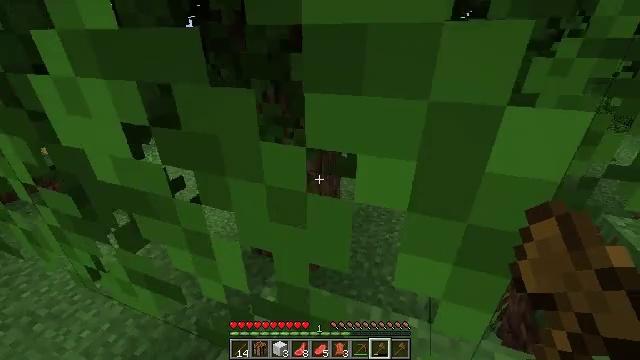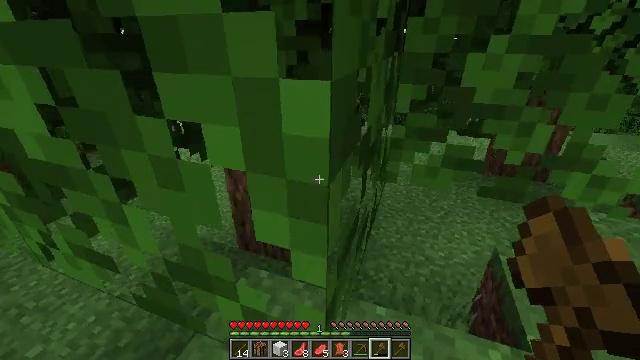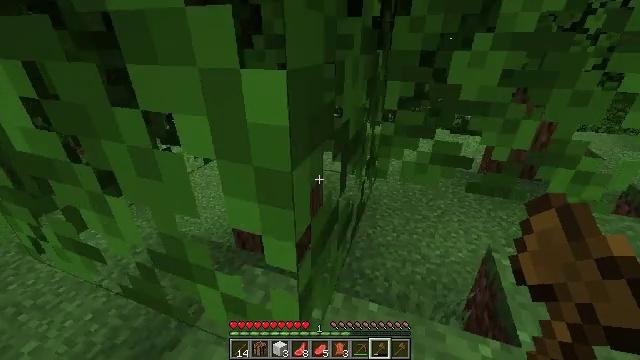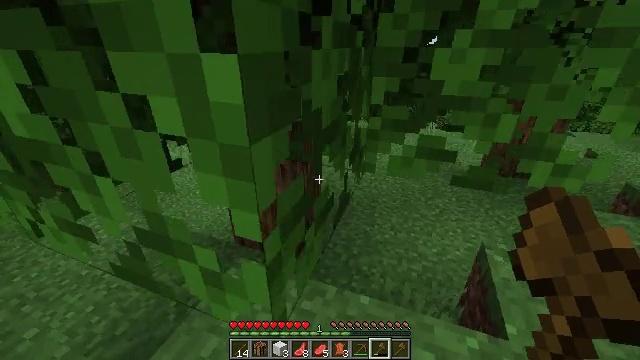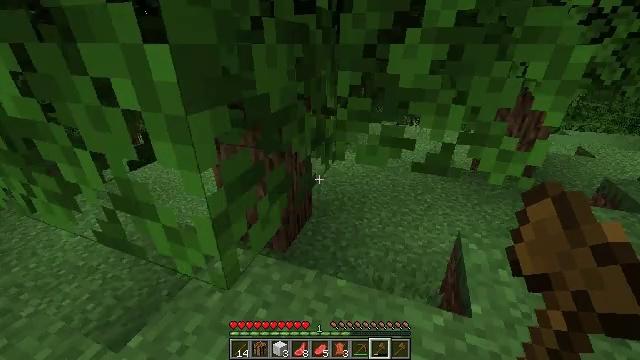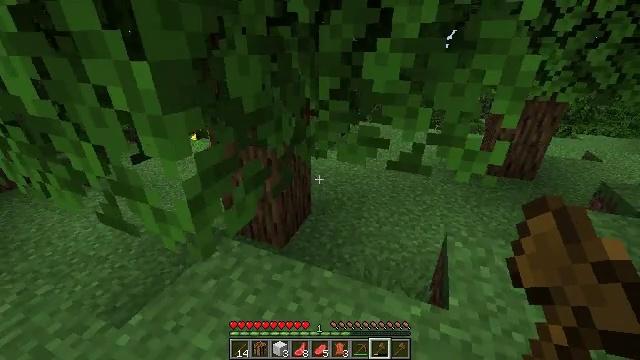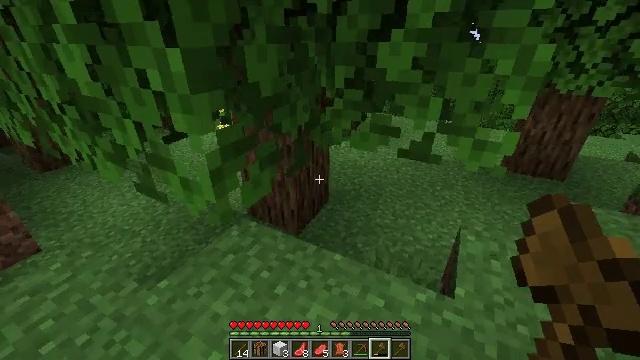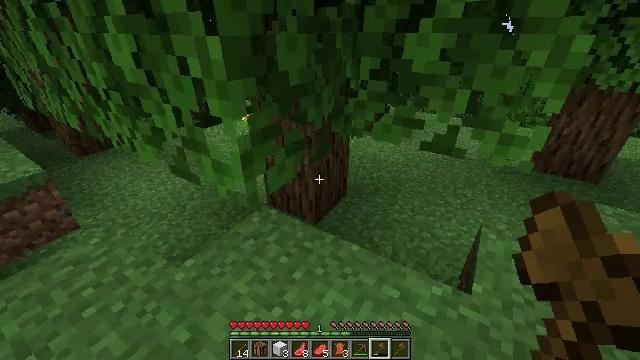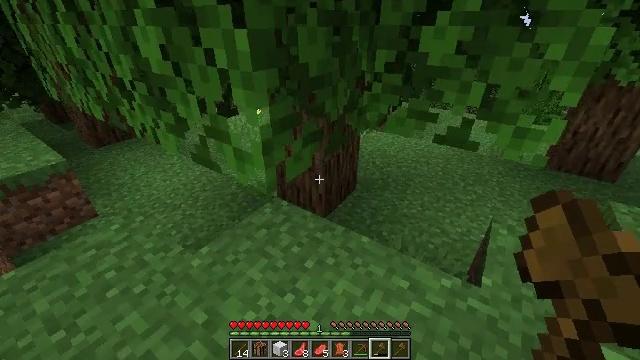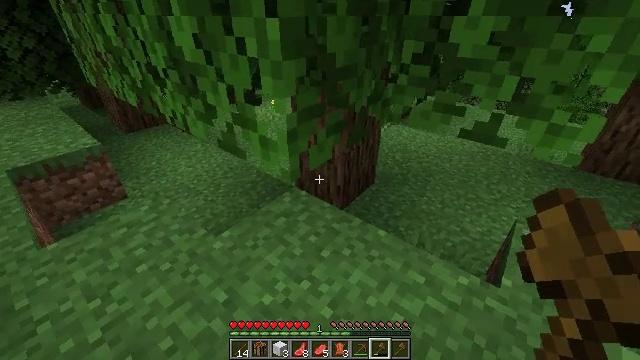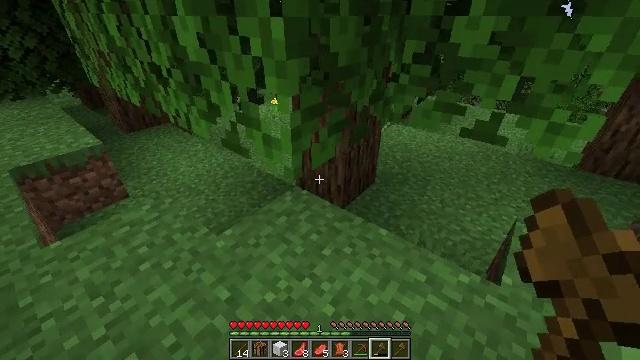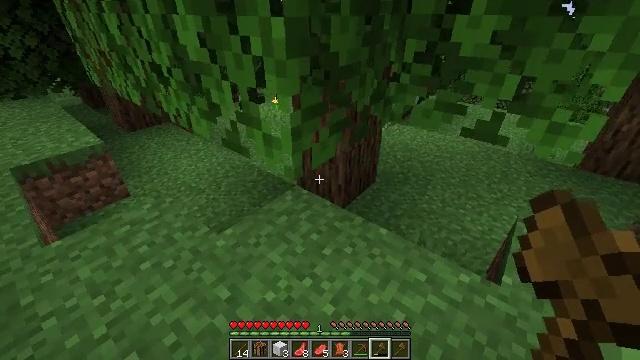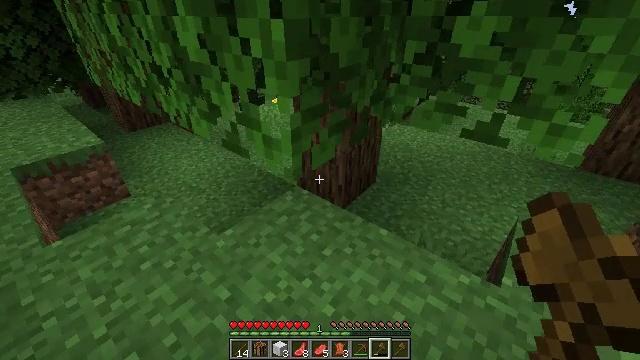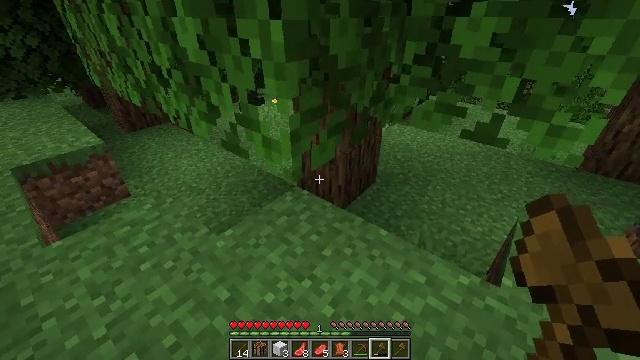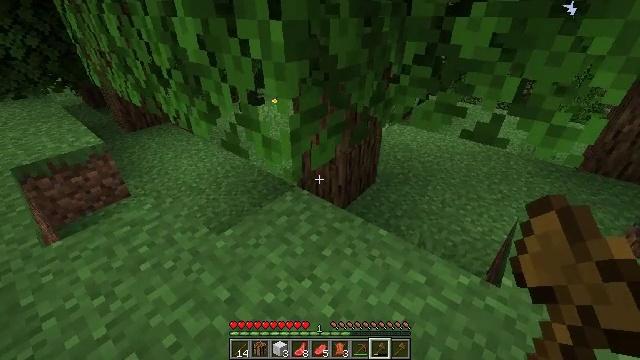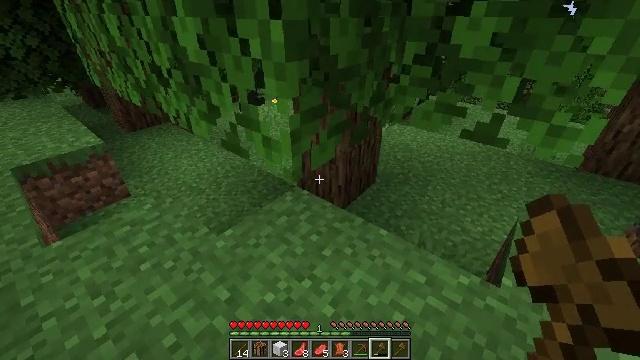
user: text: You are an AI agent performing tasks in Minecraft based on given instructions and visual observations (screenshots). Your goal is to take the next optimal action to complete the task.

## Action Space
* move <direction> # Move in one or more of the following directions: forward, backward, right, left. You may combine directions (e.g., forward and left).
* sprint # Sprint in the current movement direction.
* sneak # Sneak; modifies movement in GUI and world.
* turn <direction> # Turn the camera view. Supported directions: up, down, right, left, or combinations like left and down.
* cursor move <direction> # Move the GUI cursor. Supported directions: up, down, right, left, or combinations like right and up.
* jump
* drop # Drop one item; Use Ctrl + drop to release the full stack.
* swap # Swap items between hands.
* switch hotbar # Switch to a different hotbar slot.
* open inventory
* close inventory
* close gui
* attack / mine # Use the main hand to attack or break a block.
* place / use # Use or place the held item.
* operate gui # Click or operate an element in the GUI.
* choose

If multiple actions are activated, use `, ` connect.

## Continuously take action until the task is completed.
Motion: motion action
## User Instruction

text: Harvest grass block to clear the area.
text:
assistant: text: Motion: no_op
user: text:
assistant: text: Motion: no_op
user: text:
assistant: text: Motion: move back and move right
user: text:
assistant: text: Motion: move back and move right
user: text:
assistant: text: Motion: move back and move right, turn left
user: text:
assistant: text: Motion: move back and move right, turn left and down
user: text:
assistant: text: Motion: move back and move right, turn left and down
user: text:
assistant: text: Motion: move back and move right, turn left and down
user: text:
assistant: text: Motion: move back, turn left and down
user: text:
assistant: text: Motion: move back
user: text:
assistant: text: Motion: move back
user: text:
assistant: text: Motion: move back
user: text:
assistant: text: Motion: move back
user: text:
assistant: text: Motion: move back
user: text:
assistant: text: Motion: no_op
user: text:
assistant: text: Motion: no_op
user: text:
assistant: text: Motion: no_op
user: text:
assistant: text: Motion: no_op
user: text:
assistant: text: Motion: no_op
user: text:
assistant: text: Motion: no_op
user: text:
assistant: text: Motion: no_op
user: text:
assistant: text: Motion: no_op
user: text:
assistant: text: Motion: no_op
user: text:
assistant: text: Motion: no_op
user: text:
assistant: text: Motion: no_op
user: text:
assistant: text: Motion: no_op
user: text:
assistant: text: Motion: no_op
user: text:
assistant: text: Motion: no_op
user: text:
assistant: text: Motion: no_op
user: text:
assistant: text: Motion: no_op